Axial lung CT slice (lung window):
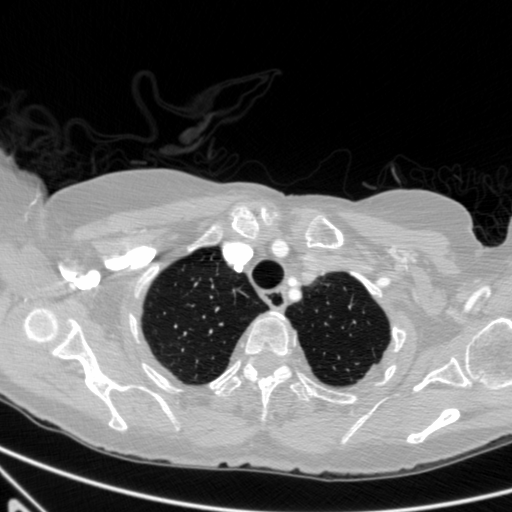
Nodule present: no